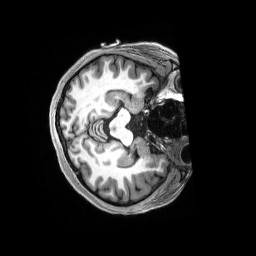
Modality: T1w
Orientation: axial
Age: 19
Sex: female
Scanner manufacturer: siemens
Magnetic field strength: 3 T
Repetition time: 2.5 s
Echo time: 0.00222 s